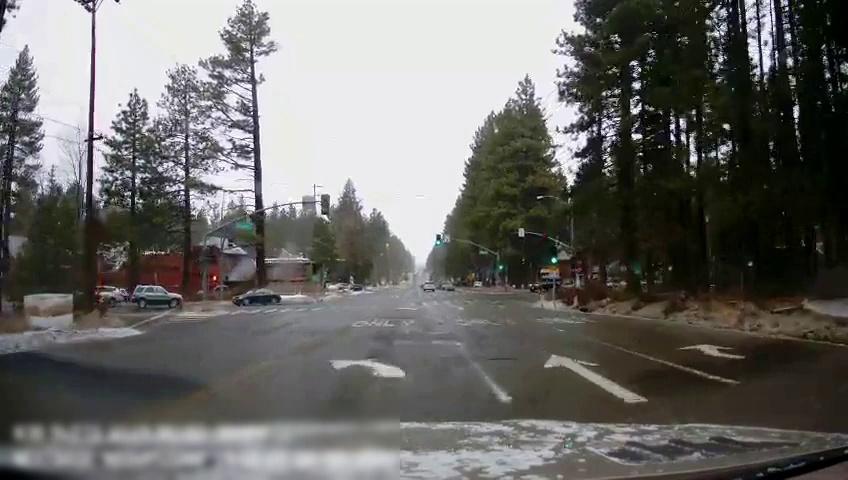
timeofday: Day
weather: Snowy
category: Drivable Space
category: Vehicles | Van
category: Vehicles | SUV
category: Vehicles | Car
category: Vehicles | Car
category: Vehicles | SUV
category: Lanes | Current Lane
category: Traffic | Lights
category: Traffic | Signs
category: Traffic | Lights
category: Traffic | Signs
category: Traffic | Lights
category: Traffic | Lights